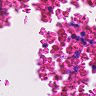
Metastatic tissue present: no